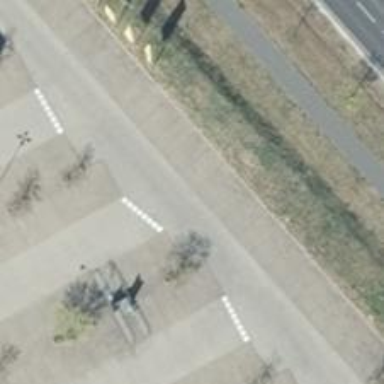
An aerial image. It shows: Parking aisle designated as service road.